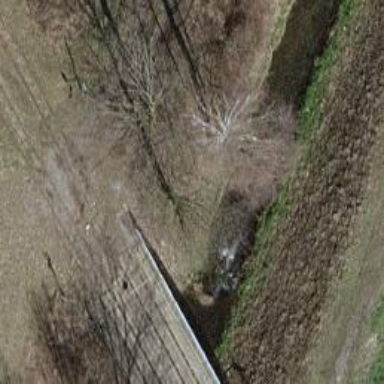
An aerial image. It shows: Narrow-gauge railway bridge on preserved railway line.